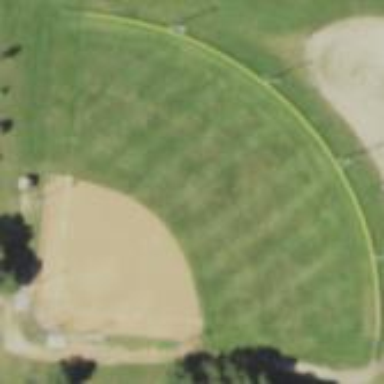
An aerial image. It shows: Baseball pitch for leisure and sports activities.